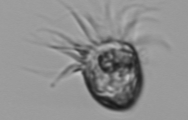
Label: Strombidium_morphotype1